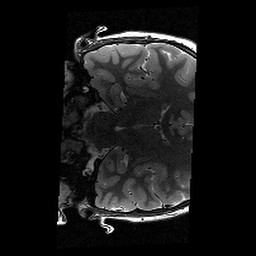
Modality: T2w
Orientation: coronal
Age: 11
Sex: male
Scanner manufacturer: siemens
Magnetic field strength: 3 T
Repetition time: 9.23 s
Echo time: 0.067 s